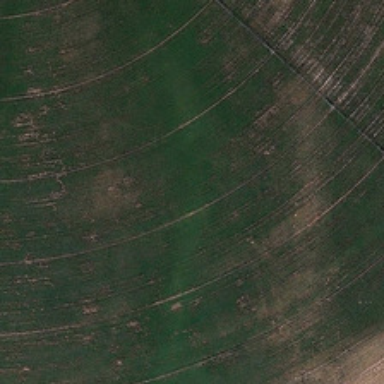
It is a piece of green meadow .